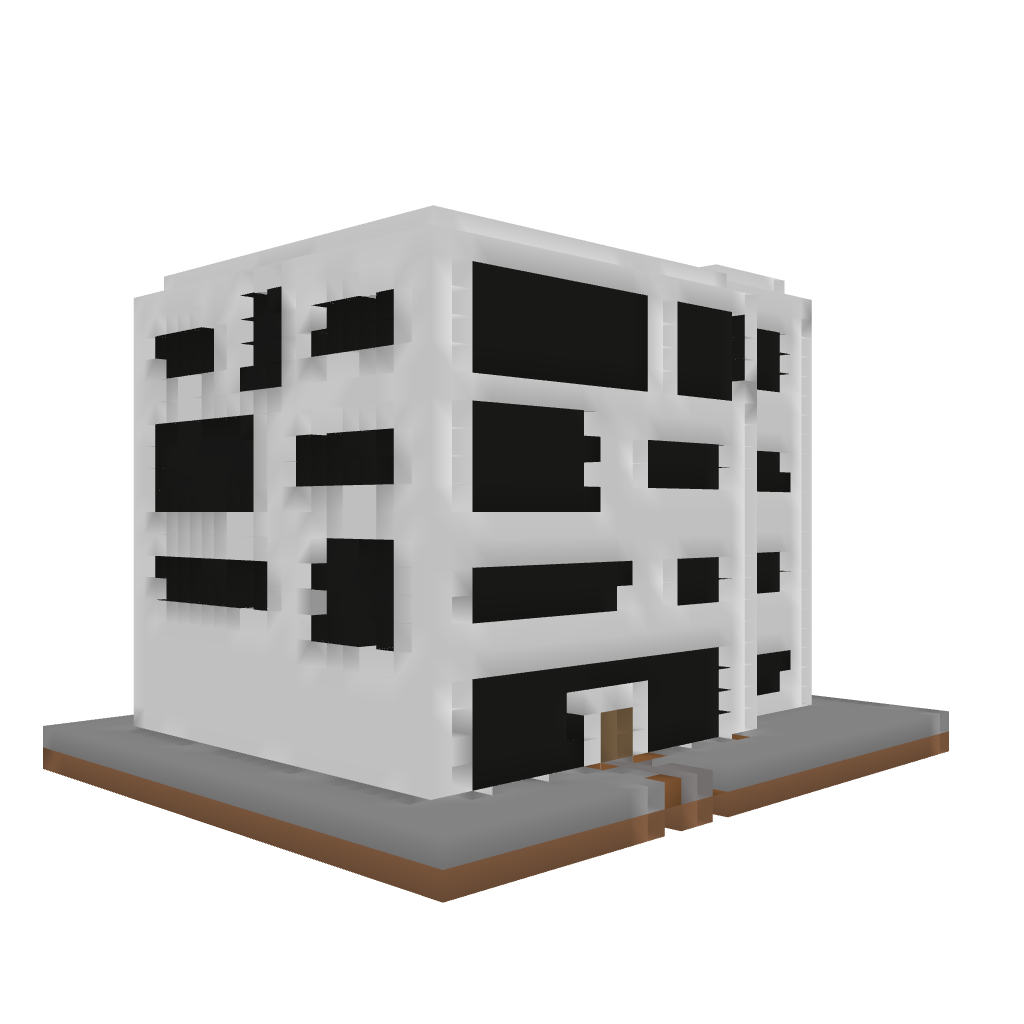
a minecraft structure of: Hotel/Hospital/Office/Shop Building